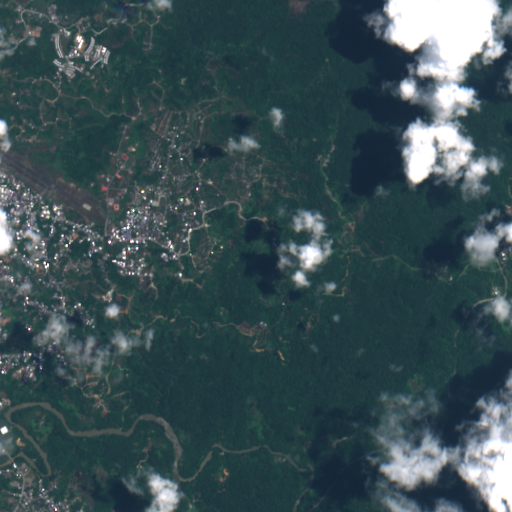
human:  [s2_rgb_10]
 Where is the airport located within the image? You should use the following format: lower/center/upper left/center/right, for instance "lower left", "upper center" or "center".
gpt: The airport is located in the upper left of the image.
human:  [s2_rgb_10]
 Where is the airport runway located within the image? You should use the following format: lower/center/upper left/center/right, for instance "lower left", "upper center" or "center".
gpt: The airport runway is located in the upper left of the image.
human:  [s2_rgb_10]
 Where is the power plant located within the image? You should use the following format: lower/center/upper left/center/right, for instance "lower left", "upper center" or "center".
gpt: There is no power plant in the image.